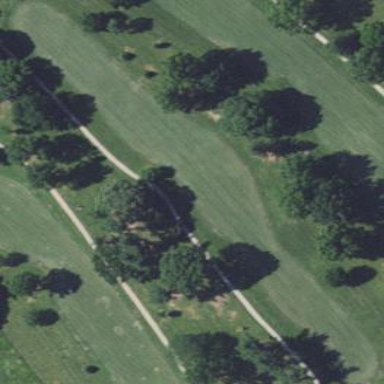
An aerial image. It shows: Lush grass fairway on golf course.